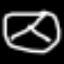
Label: clock